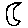
Label: moon